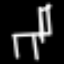
Label: chair